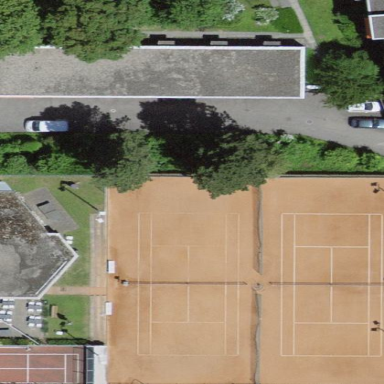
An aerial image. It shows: Tennis court with tartan surface.